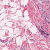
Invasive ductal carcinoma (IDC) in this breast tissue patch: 0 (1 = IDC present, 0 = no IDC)